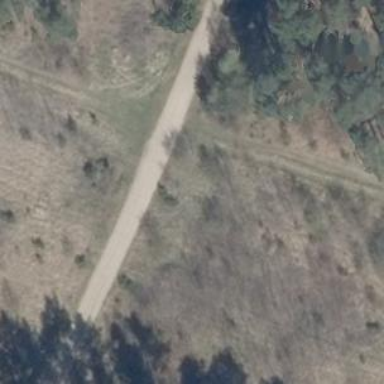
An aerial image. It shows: Gravel track with grade2 quality.